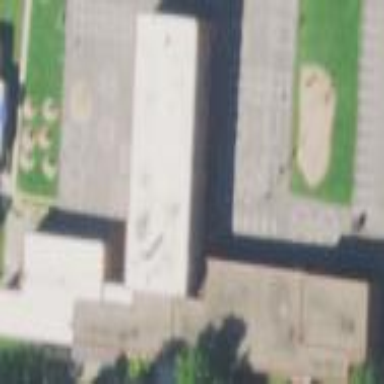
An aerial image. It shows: School building.